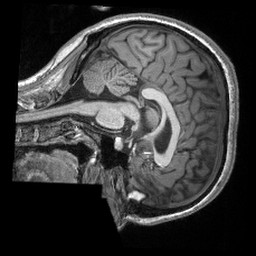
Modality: T1w
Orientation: sagittal
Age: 18
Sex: female
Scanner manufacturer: siemens
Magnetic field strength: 3 T
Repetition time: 2.3 s
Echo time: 0.00308 s